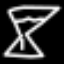
Label: hourglass